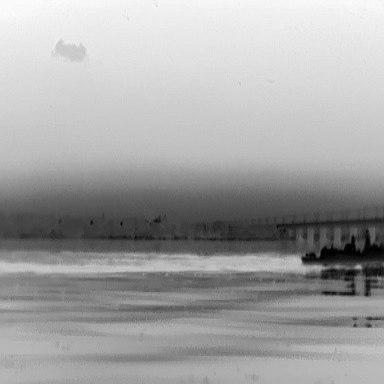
There is a warship in the infrared image.